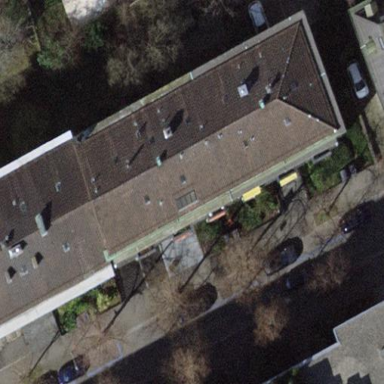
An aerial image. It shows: View of apartment building.